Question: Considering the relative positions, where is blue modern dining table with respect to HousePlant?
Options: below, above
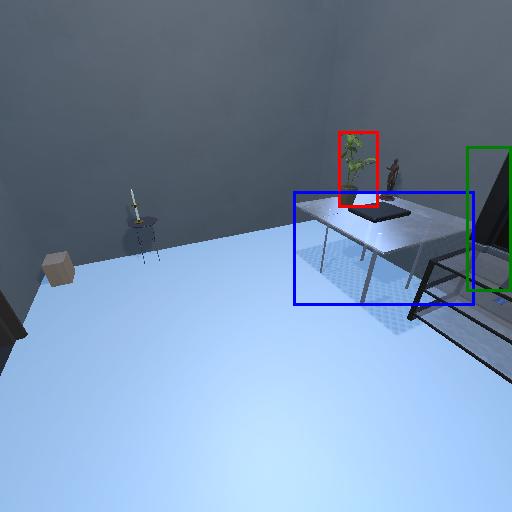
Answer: below